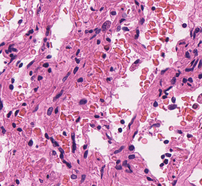
Tumor epithelial tissue: no
Tumor-associated stroma tissue: no
Normal tissue: yes